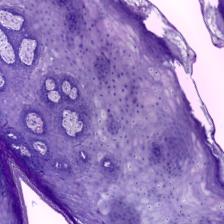
Diagnosis: Normal